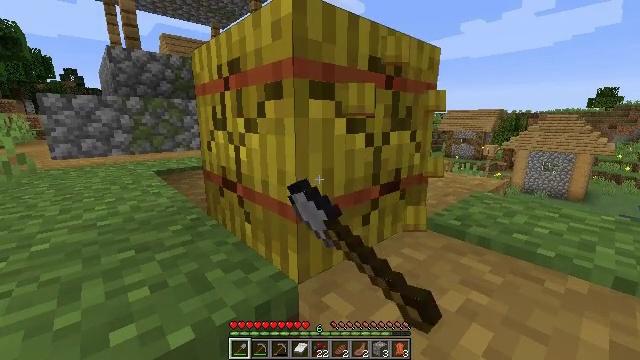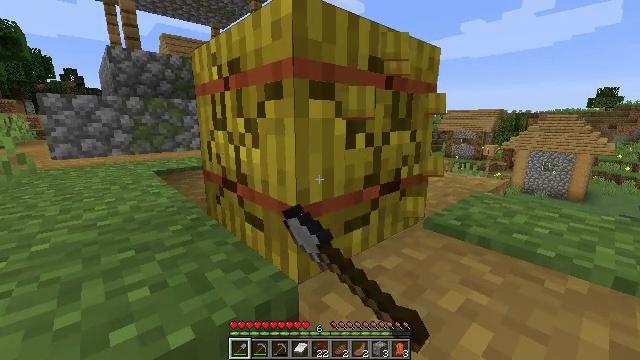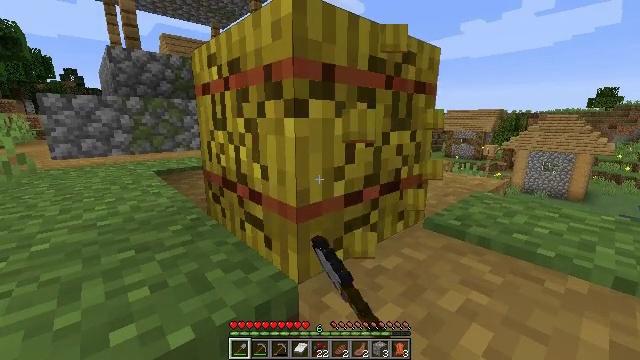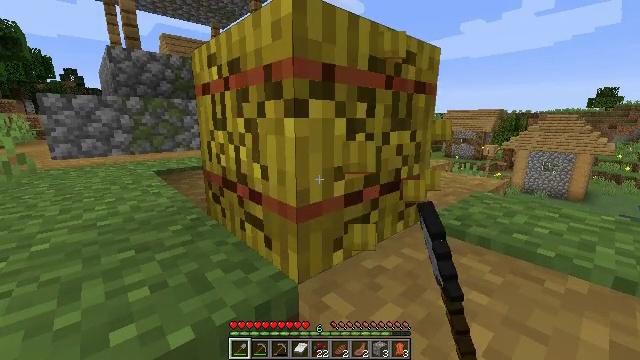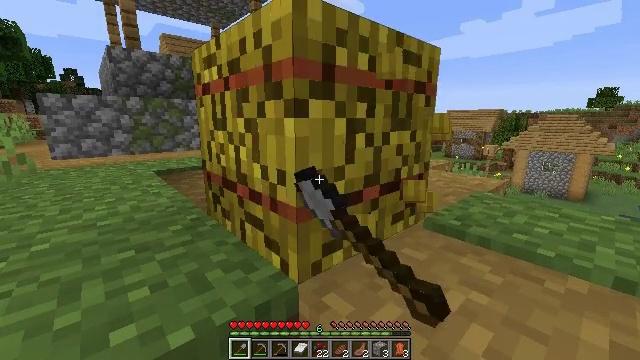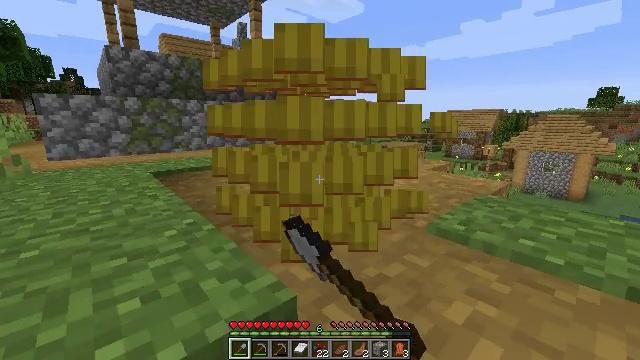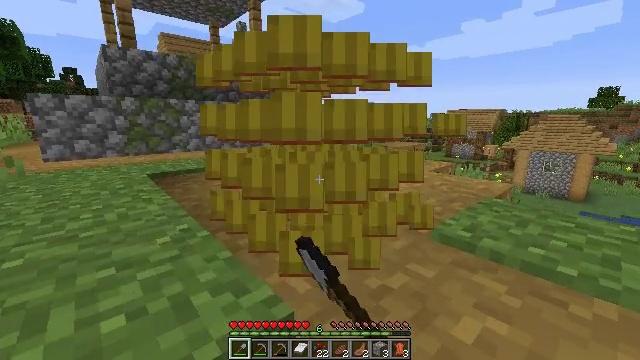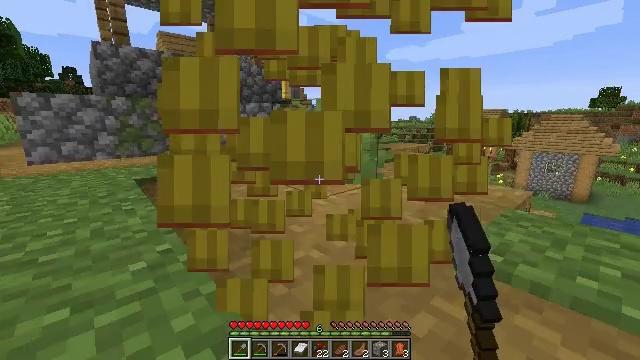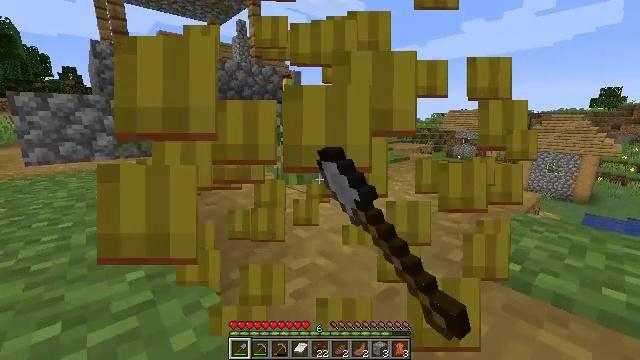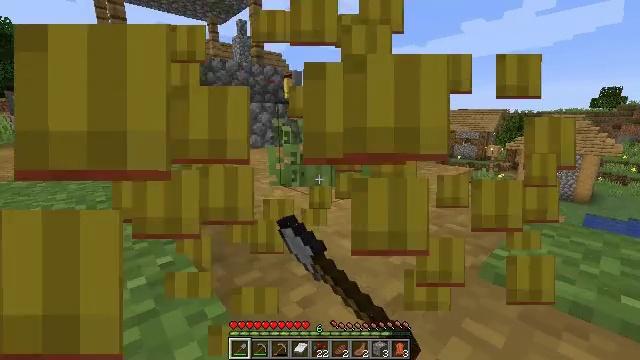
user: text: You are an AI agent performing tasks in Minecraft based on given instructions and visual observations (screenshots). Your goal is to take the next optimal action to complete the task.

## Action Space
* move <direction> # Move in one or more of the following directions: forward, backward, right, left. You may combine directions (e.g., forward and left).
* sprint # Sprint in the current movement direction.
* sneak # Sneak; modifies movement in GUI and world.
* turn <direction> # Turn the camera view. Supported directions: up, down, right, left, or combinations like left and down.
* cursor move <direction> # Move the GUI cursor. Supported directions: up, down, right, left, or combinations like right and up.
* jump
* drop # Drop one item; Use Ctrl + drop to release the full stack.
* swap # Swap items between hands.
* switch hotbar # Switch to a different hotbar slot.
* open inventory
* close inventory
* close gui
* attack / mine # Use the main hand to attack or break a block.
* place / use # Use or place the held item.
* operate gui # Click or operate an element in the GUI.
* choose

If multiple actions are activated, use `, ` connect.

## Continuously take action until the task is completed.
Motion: motion action
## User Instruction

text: Break the hay block to collect it.
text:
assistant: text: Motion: attack / mine
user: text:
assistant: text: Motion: attack / mine
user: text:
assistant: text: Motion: attack / mine
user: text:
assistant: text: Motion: attack / mine
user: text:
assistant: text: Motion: move forward, attack / mine
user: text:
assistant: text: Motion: move forward, attack / mine
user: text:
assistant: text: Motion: move forward, attack / mine
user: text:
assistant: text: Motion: move forward, attack / mine
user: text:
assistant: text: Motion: move forward, attack / mine
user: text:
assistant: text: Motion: attack / mine